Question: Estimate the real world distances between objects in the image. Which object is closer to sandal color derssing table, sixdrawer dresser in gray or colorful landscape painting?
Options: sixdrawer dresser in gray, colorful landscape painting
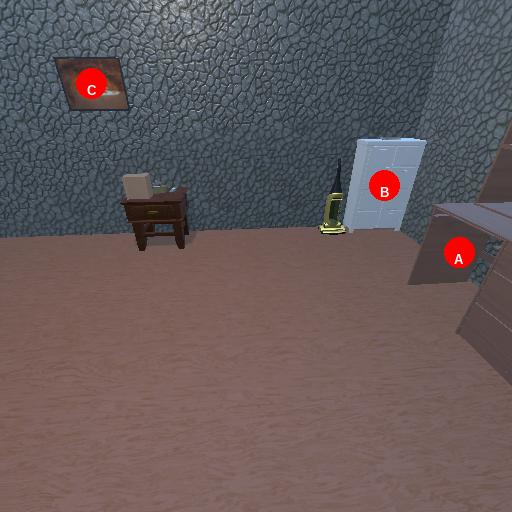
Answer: sixdrawer dresser in gray